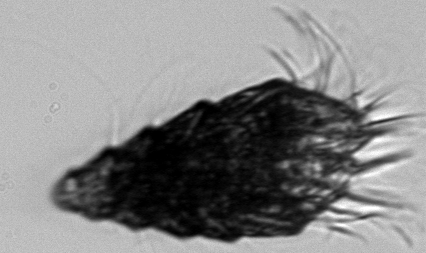
Label: Laboea_strobila